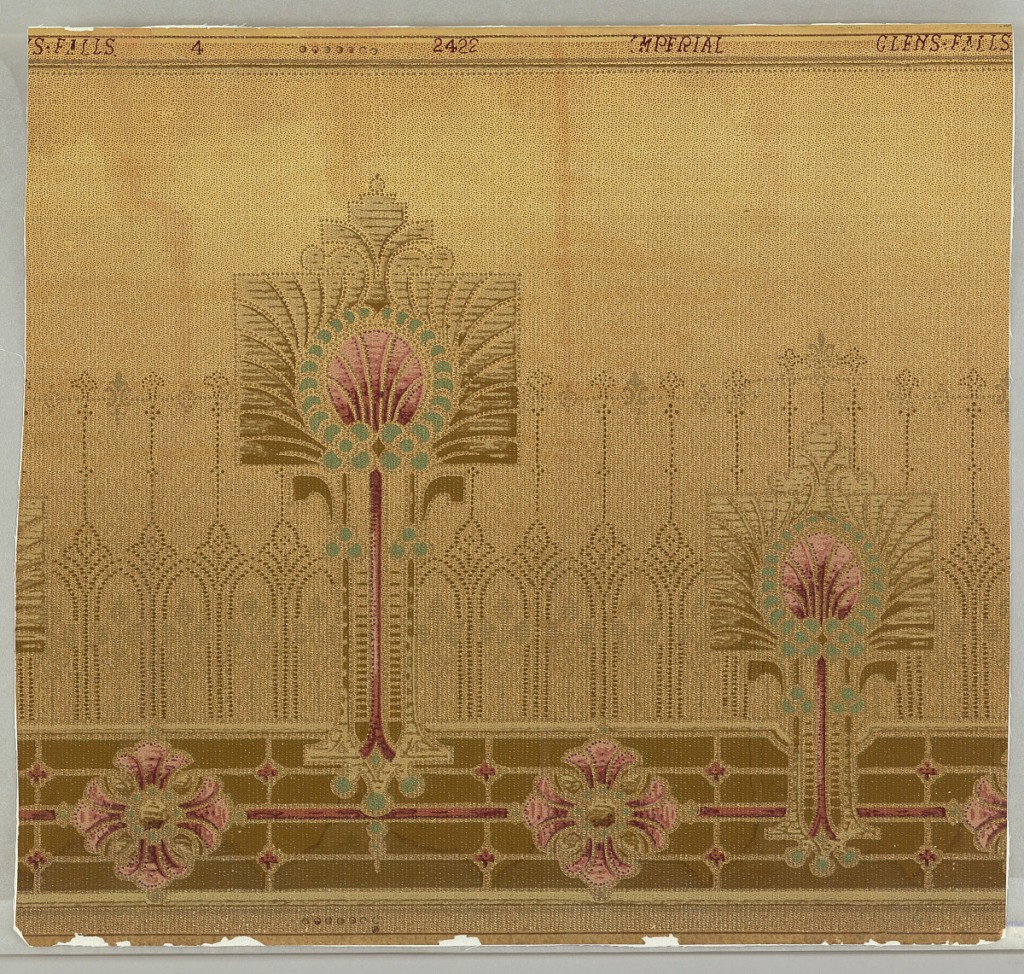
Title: Frieze
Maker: Imperial Wallcoverings Inc., American, founded 1901
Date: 1900
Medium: Machine-printed
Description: Pink and green fan-shaped motif, surrounded by green petals, set in shaded olive rectangle. Border of pink and red flower in olive band. Tracery work,on beige ground imitating textile.